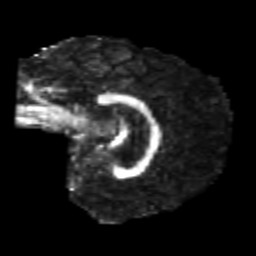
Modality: FA
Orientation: sagittal
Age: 25
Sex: male
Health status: healthy
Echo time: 0.074 s